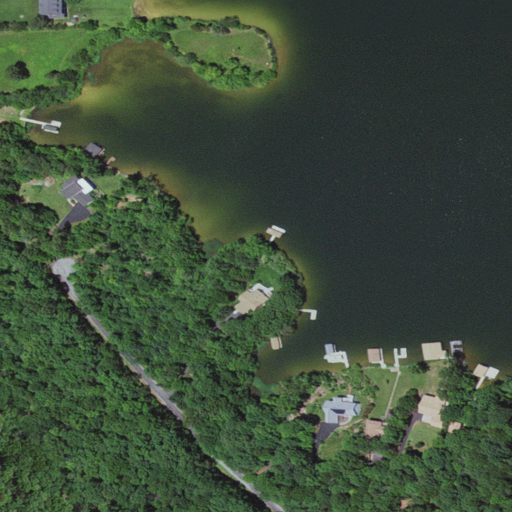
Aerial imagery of cape in Virginia named Morris Point containing open water, mixed forest, deciduous forest, open development, pasture, evergreen forest, grassland, shrub, and herbaceous wetlands